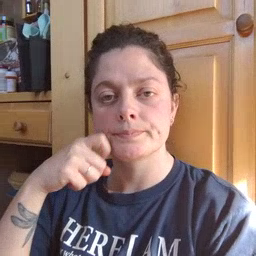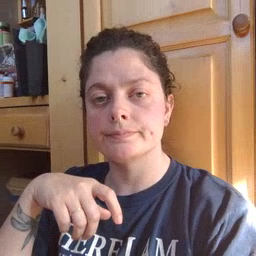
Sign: apple